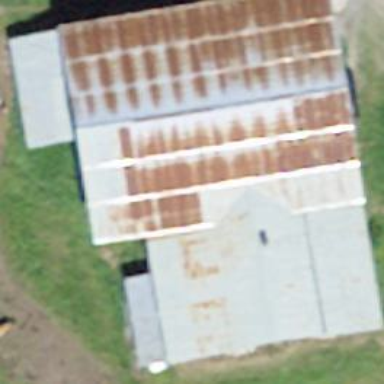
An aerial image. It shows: Farm building.